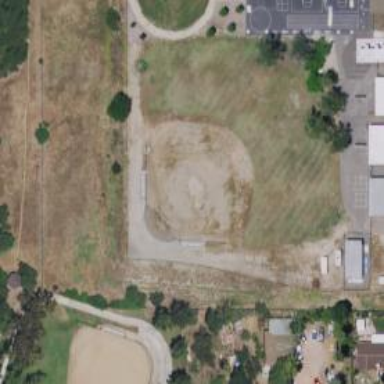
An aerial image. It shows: Baseball pitch for leisure land.